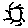
Label: sun